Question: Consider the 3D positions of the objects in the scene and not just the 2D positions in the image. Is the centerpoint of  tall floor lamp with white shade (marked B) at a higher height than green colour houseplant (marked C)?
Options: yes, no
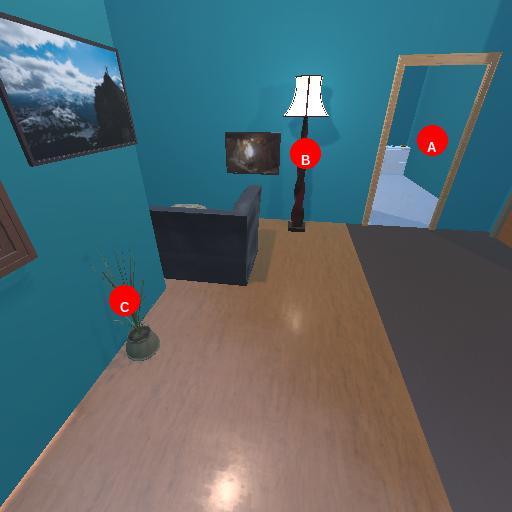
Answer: yes